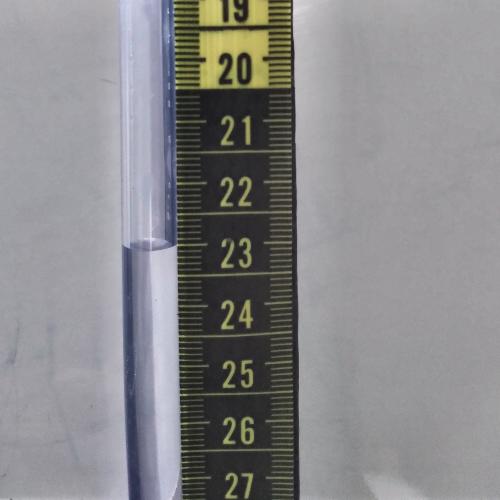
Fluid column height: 23.0 cm